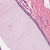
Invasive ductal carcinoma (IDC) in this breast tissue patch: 0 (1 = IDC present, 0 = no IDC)